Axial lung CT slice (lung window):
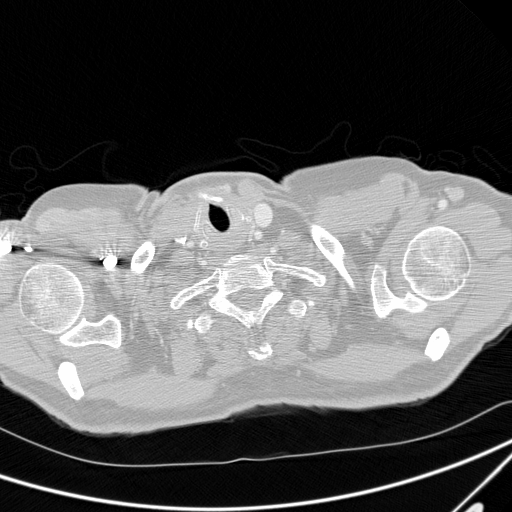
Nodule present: no